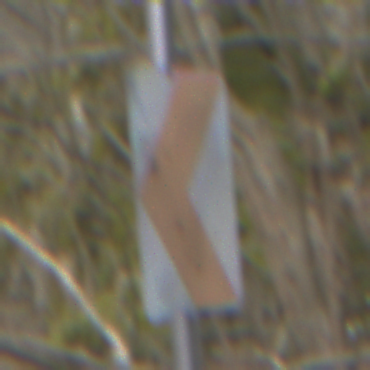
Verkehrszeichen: RichtungstafelnInKurvenKleinRechts
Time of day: MorningAfternoon
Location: Outdoor (Nature)
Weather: PartlyCloudy
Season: NotSpecified
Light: Natural